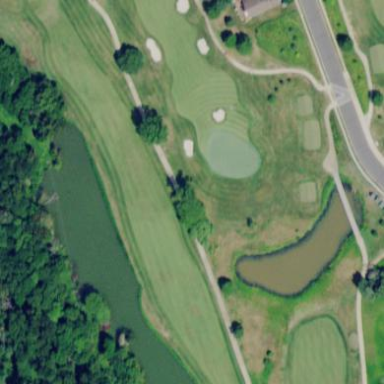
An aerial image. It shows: Picturesque scene of golf course with lateral water hazard.